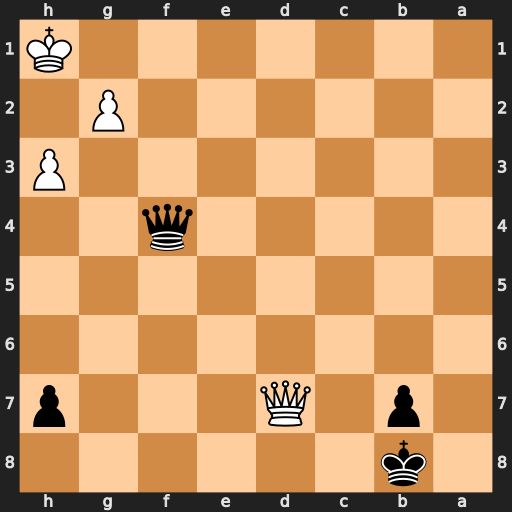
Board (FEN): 1k6/1p1Q3p/8/8/5q2/7P/6P1/7K
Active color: b
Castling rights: -
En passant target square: -
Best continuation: Qc1+ Kh2 Qc7+ Qxc7+ Kxc7